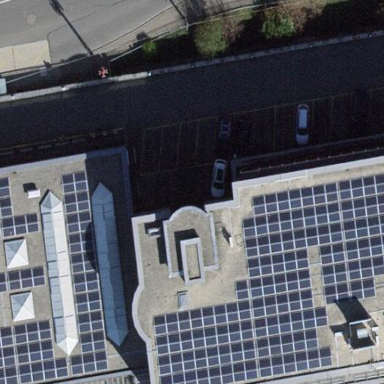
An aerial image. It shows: Solar generator powered by photovoltaic method.